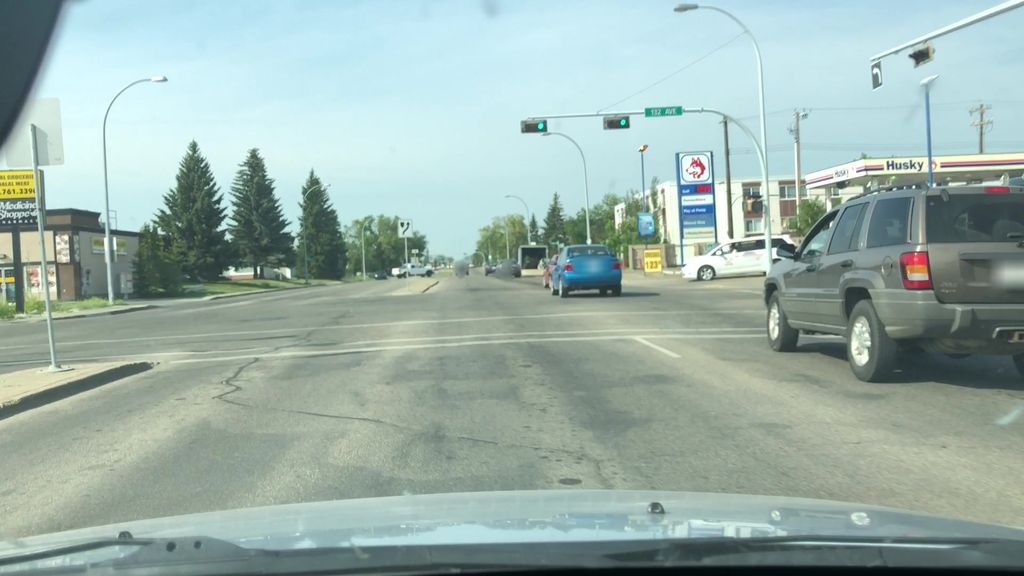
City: edmonton